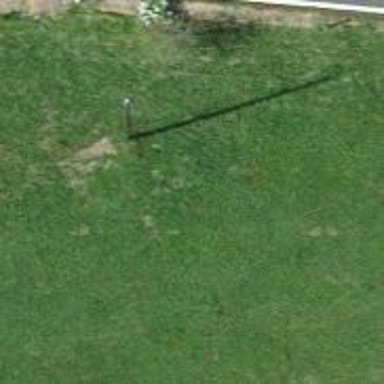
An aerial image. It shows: Power pole.